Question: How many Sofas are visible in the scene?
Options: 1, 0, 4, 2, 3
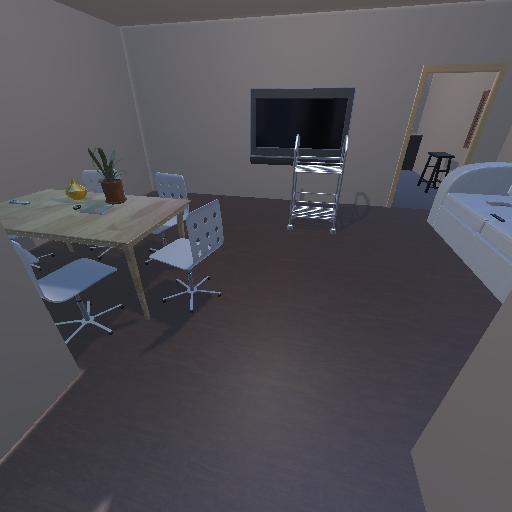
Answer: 1